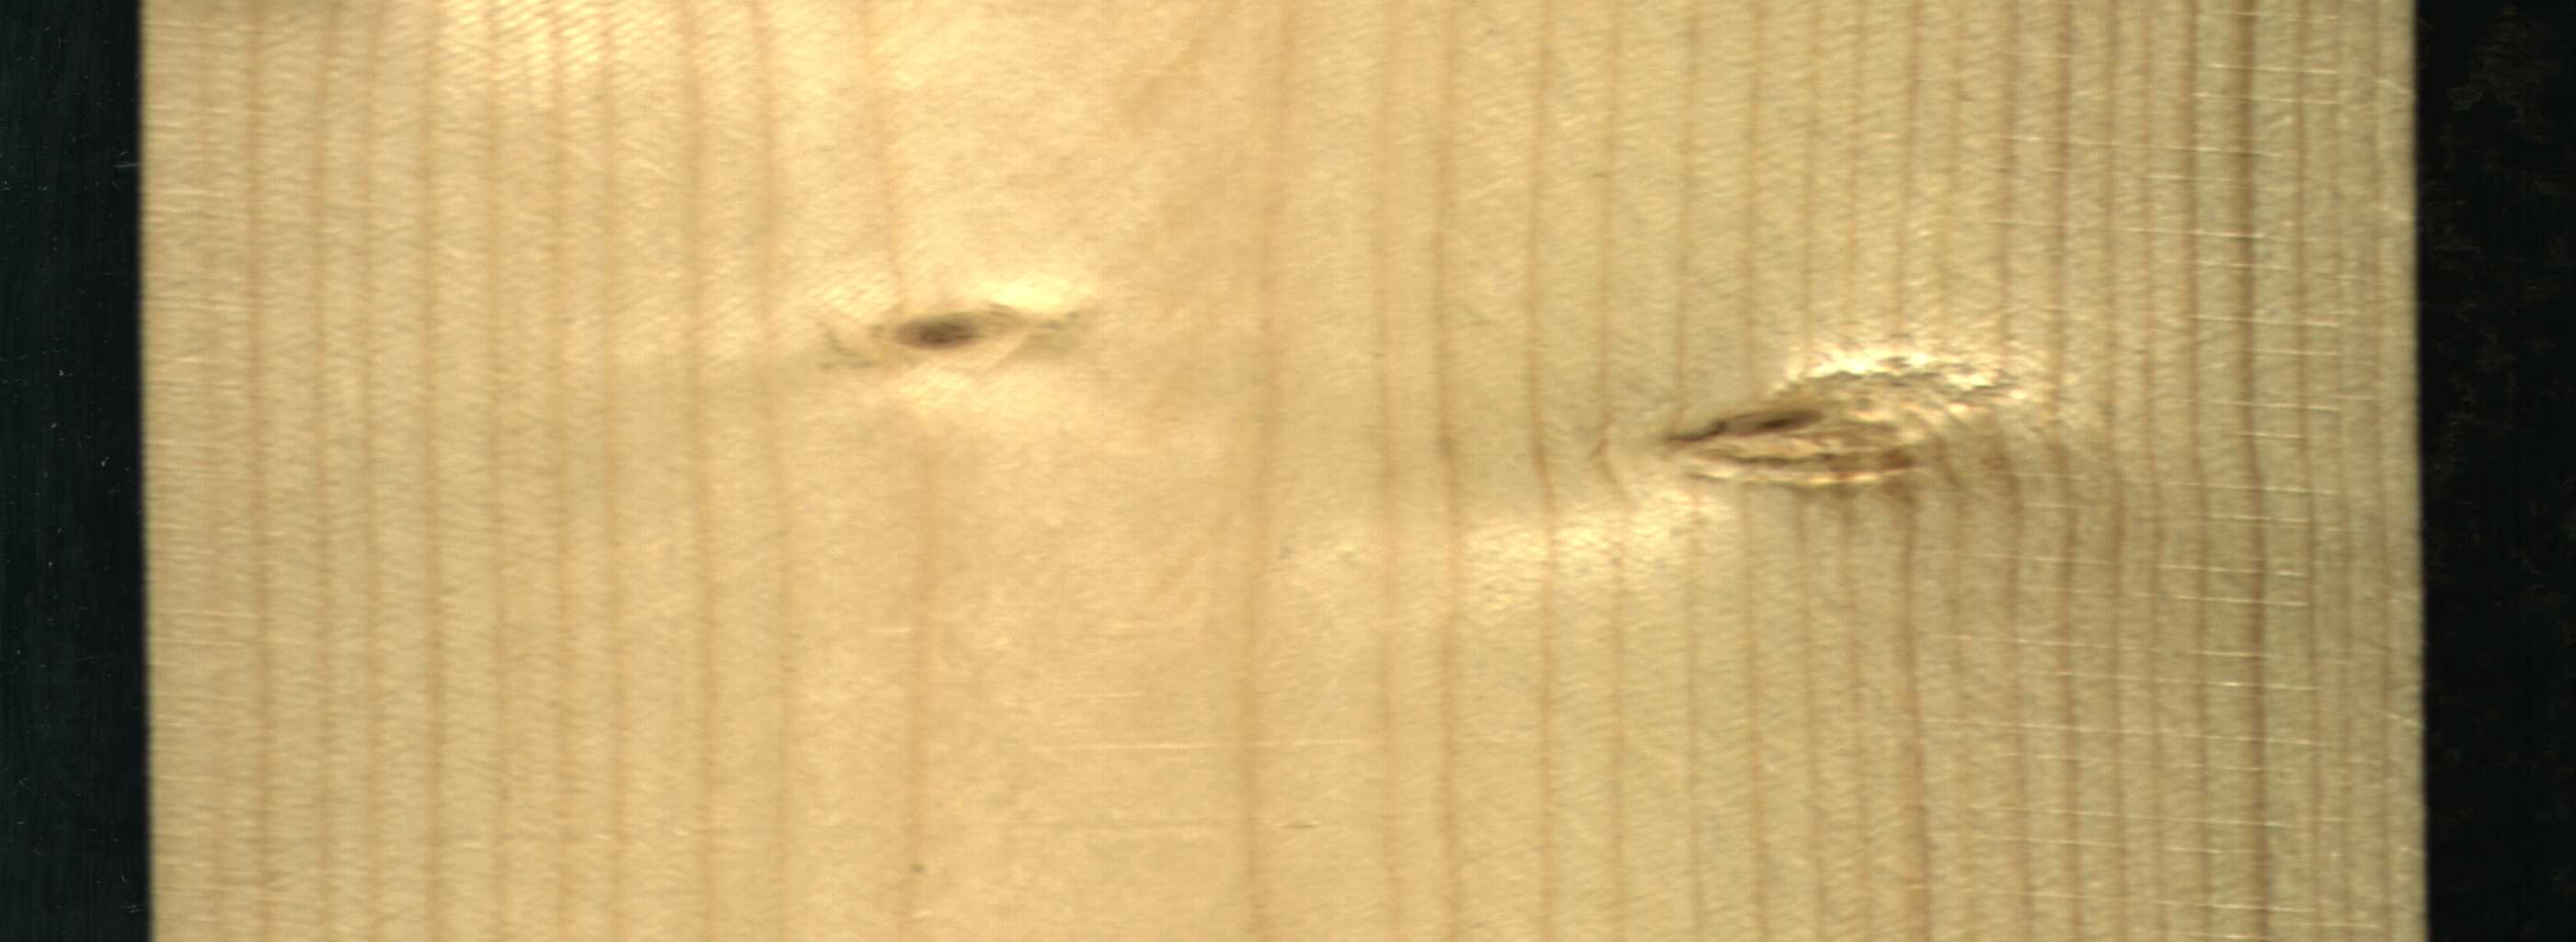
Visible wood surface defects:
Live_Knot
Live_Knot